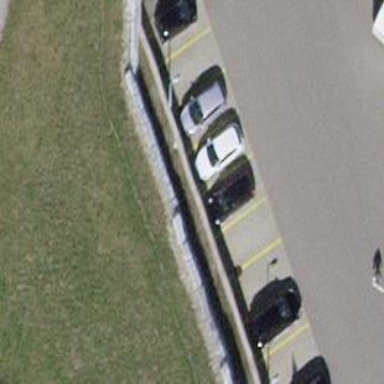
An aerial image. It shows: Parking area with surface.